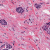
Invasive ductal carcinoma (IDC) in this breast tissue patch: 1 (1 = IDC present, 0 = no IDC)